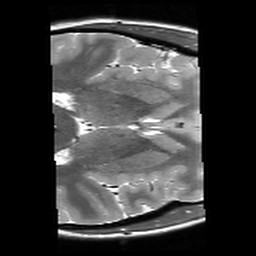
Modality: T2starw
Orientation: axial
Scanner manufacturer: siemens
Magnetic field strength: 3 T
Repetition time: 9.86 s
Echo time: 0.05 s